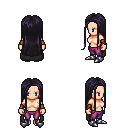
a pixel art fantasy rpg character, female body template, human, light skin, black cape, magenta pants, raven extra-long hairstyle, leather bracers, metal boots, four views (front, back, left, right), 2x2 character sprite sheet, small pixel art, hard edges, no anti-aliasing